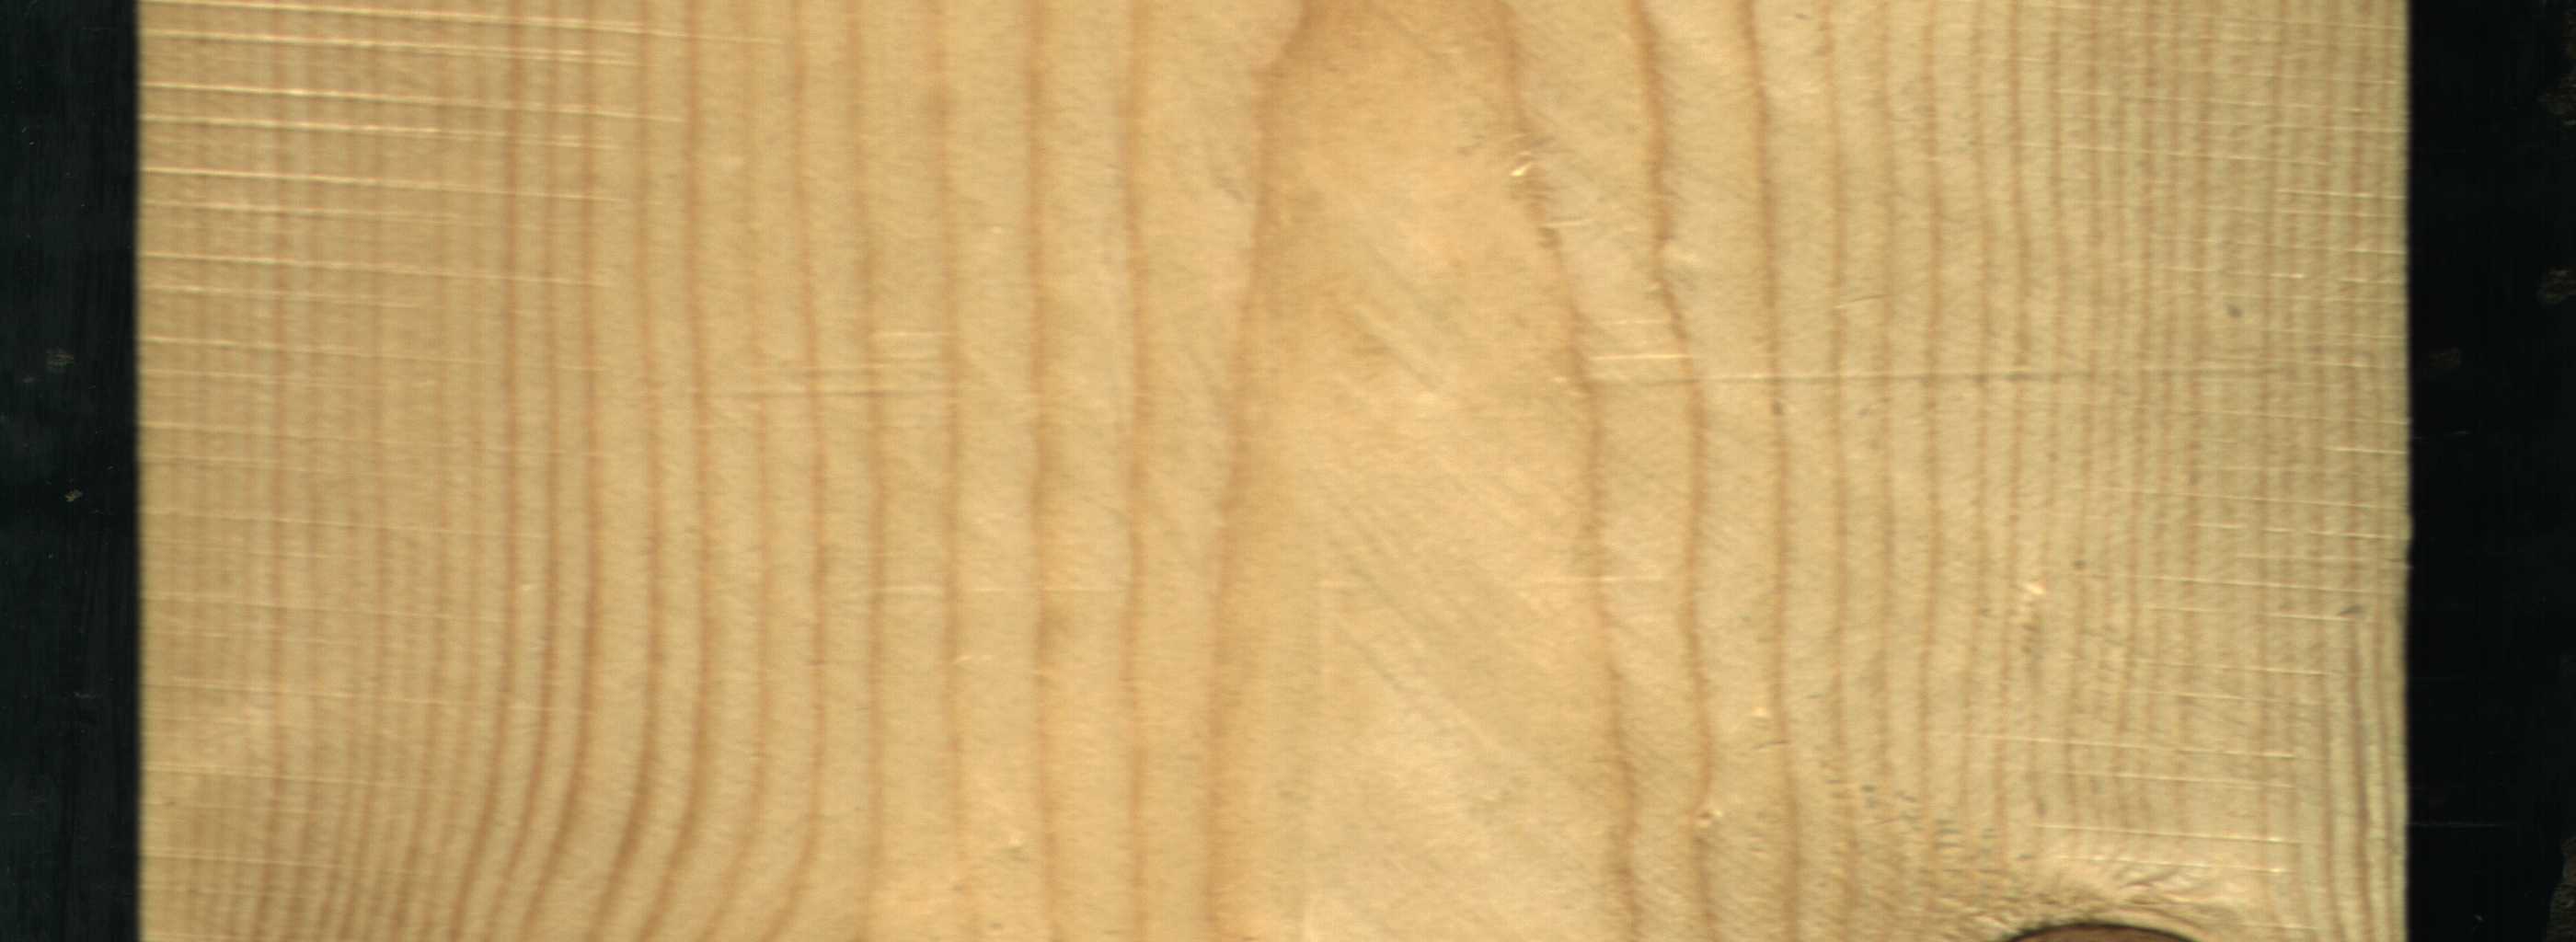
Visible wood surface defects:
Live_Knot